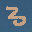
Label: 3